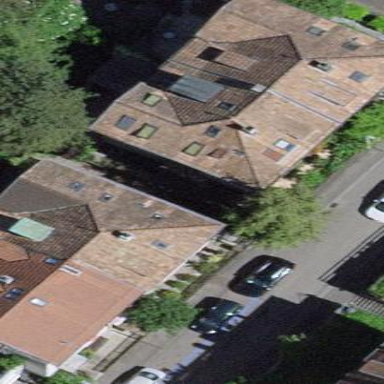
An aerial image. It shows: View of apartment building.